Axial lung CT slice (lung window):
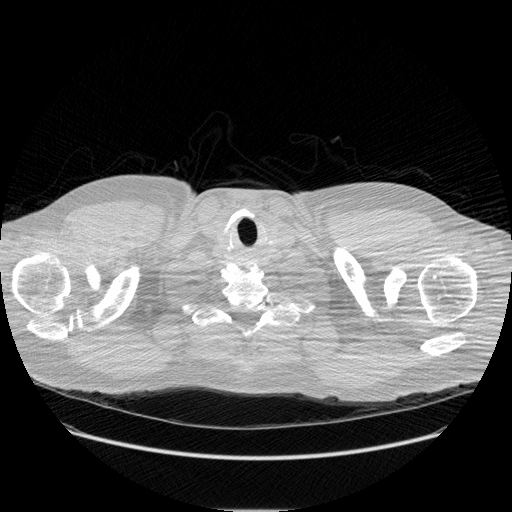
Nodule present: no